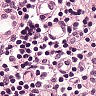
Metastatic tissue present: no